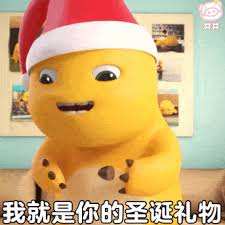
Label: nailong